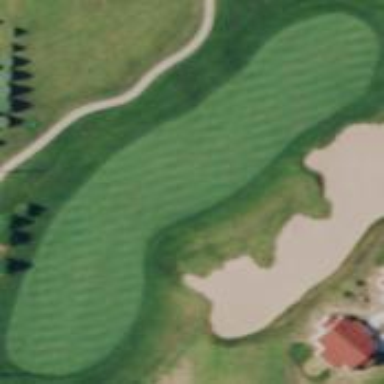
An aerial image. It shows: Grassy area designated as golf fairway.